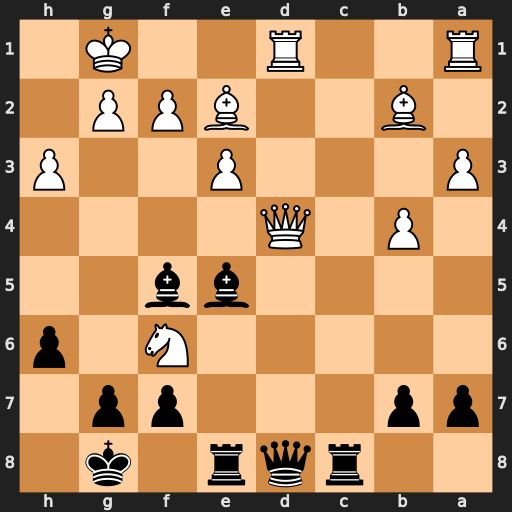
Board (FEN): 2rqr1k1/pp3pp1/5N1p/4bb2/1P1Q4/P3P2P/1B2BPP1/R2R2K1
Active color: b
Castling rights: -
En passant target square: -
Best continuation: Qxf6 Qxe5 Rxe5 Bxe5 Qxe5